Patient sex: F
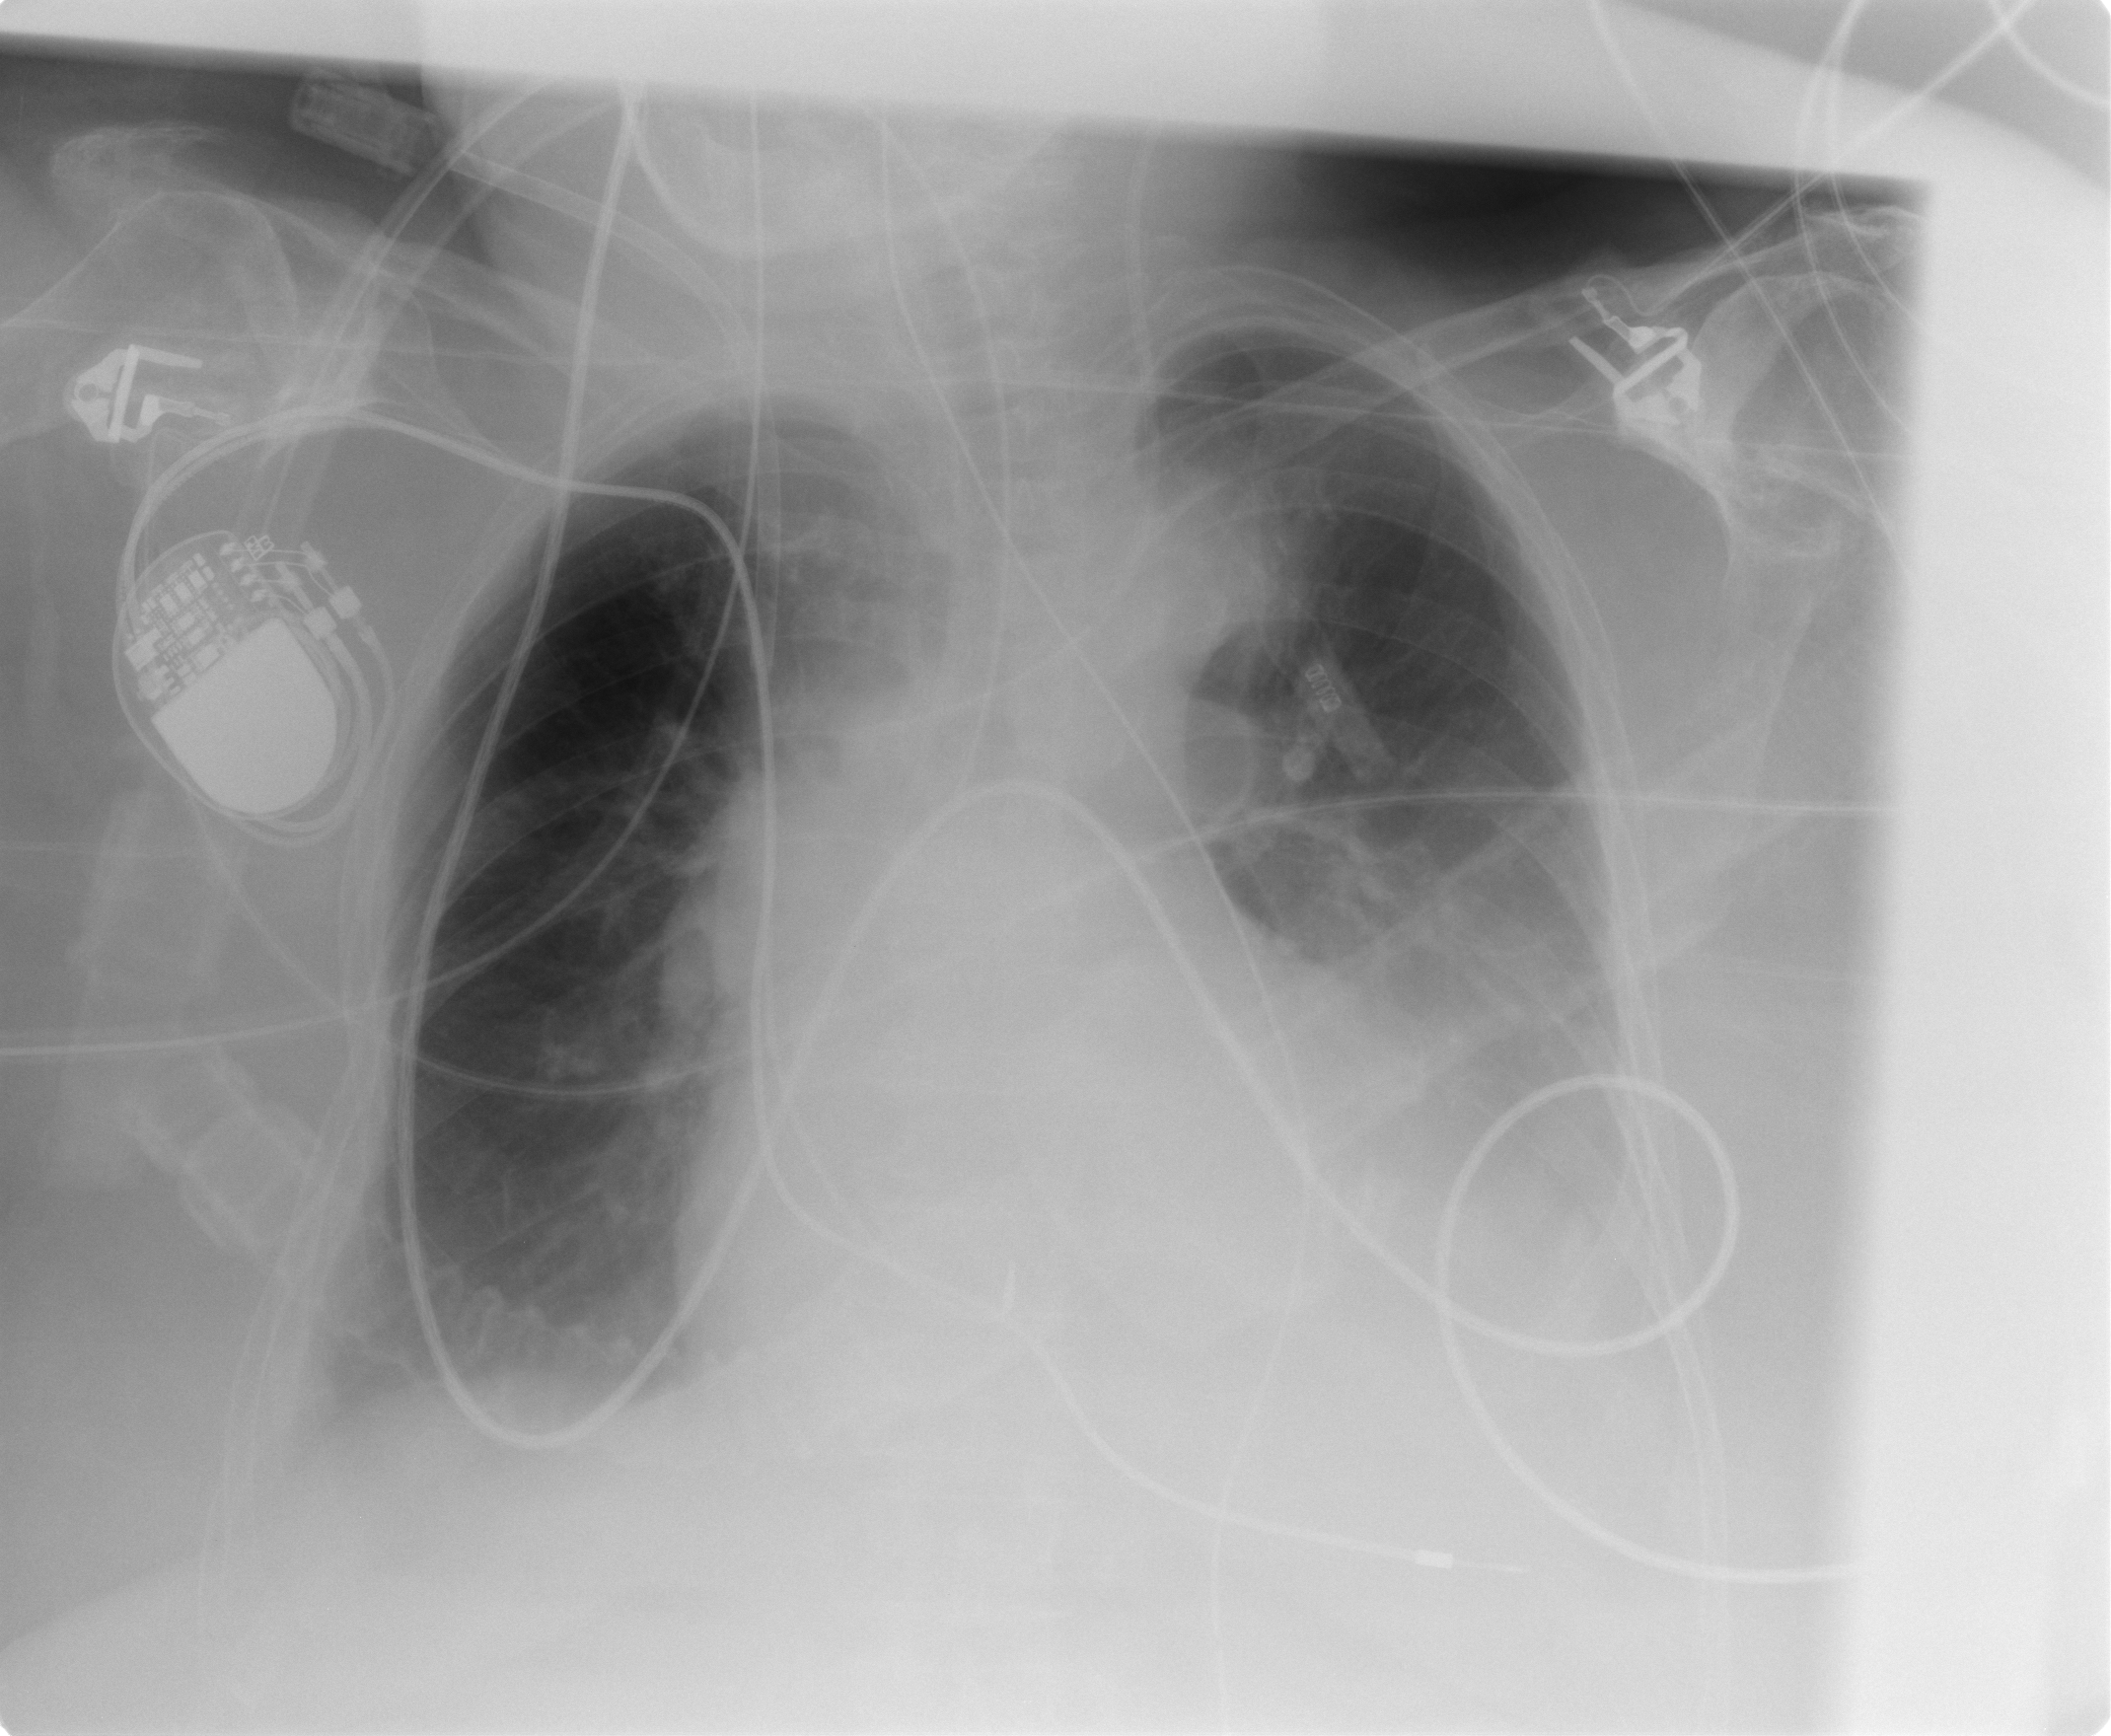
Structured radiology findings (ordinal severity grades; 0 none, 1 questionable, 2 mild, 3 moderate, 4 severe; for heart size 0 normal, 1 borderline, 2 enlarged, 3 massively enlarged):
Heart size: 3
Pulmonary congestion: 2
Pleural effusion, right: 2
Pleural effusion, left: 3
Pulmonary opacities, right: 0
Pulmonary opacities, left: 1
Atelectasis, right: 2
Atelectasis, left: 3